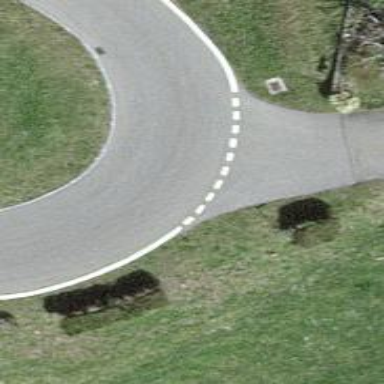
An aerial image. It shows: Bus stop along the road.